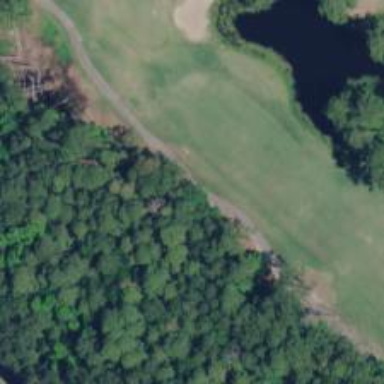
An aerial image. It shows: Path for golf carts.